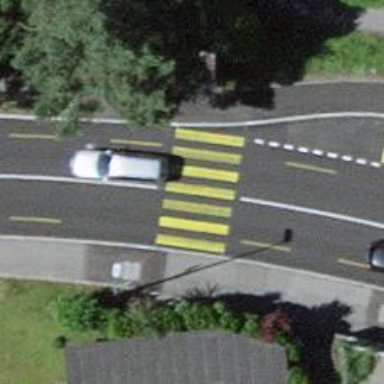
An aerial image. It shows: Pedestrian crossing with zebra markings on footway.